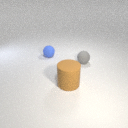
small blue rubber sphere to the left of large brown rubber cylinder